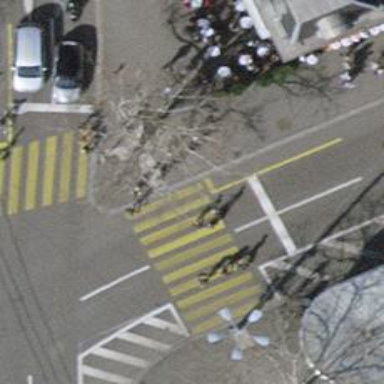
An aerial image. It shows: Kerb barrier.